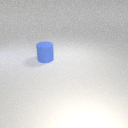
large blue rubber cylinder